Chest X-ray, PA view. Patient: 61 years old, sex M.
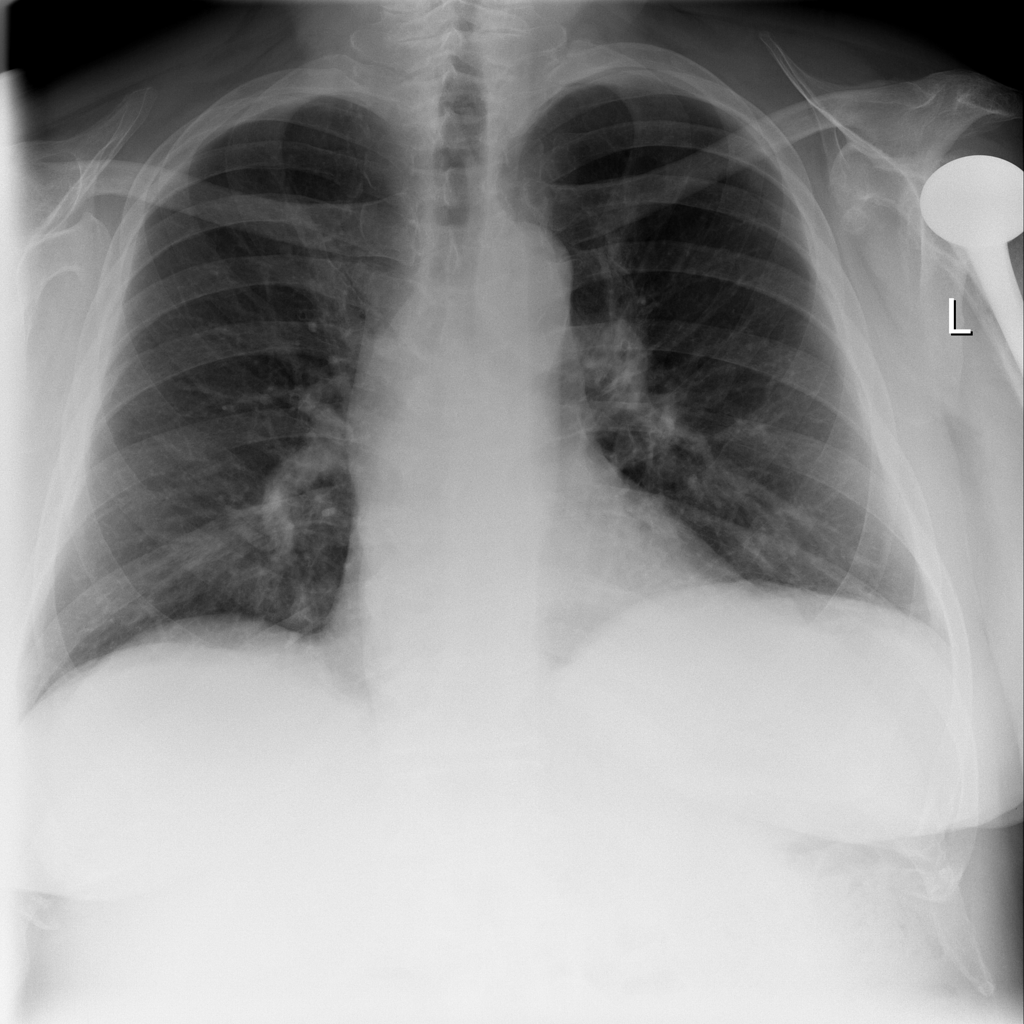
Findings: No Finding